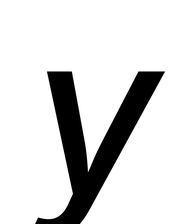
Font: Inter-Italic_Medium_Italic